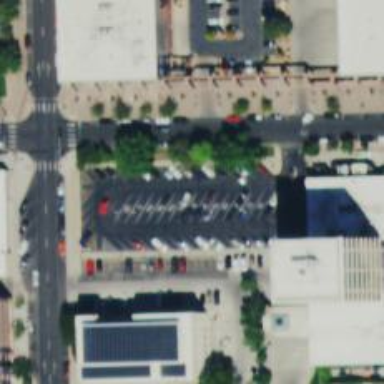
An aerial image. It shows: Parking space is available.